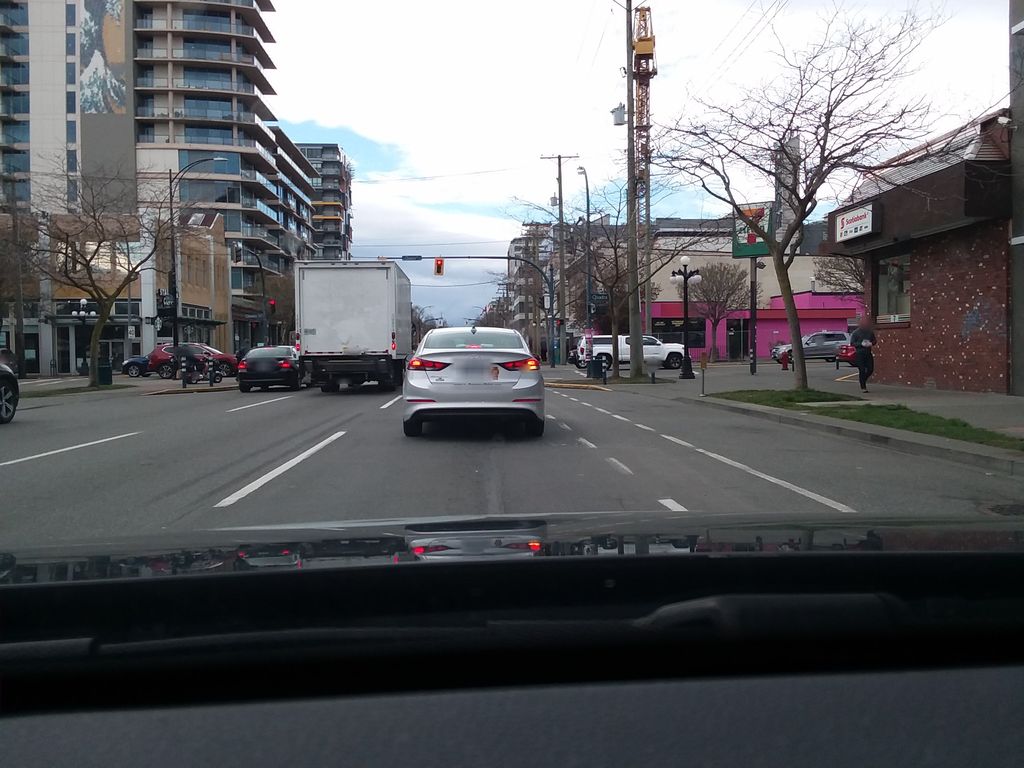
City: victoria